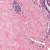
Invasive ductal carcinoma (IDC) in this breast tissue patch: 0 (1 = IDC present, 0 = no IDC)